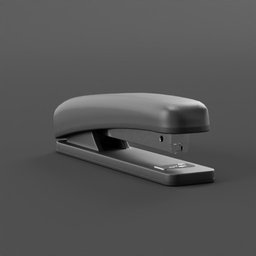
Label: tools